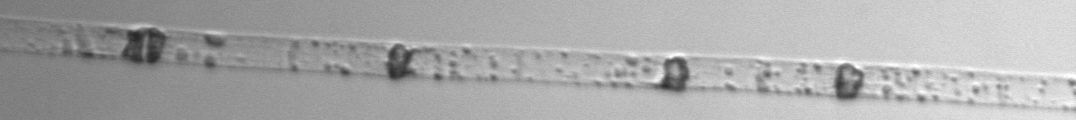
Label: Dactyliosolen_blavyanus